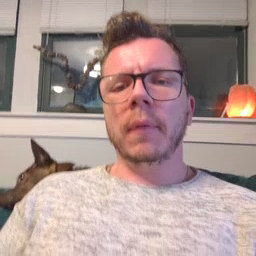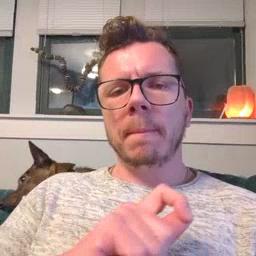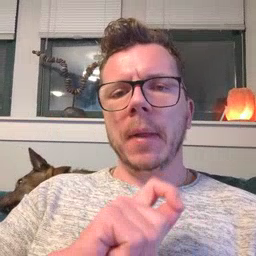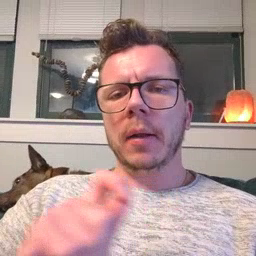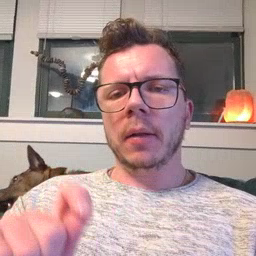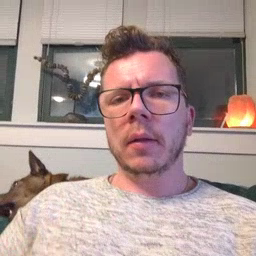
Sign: pen